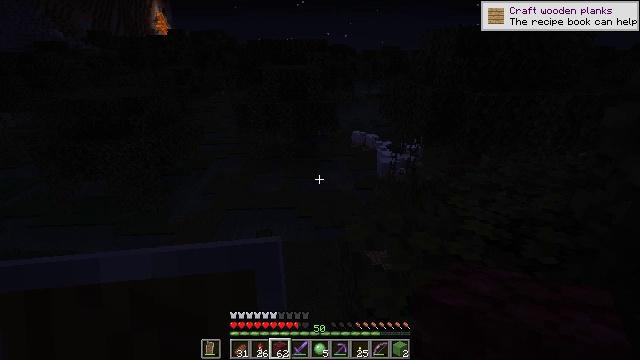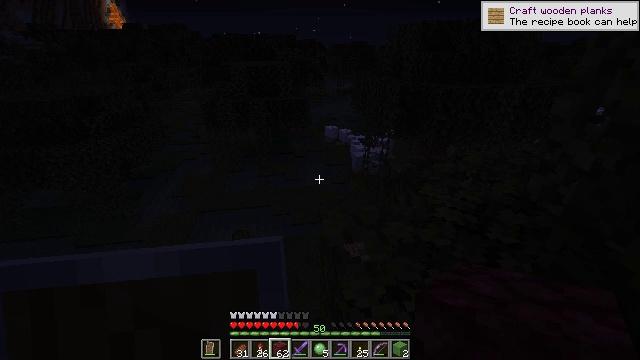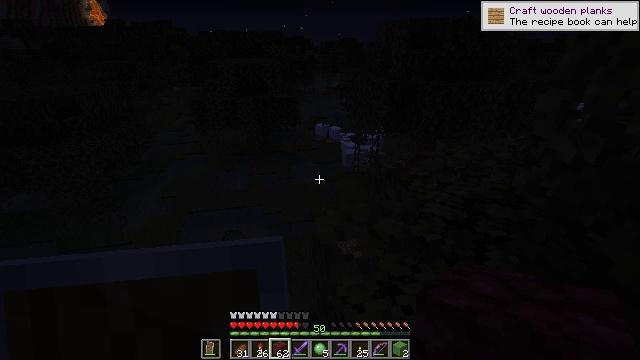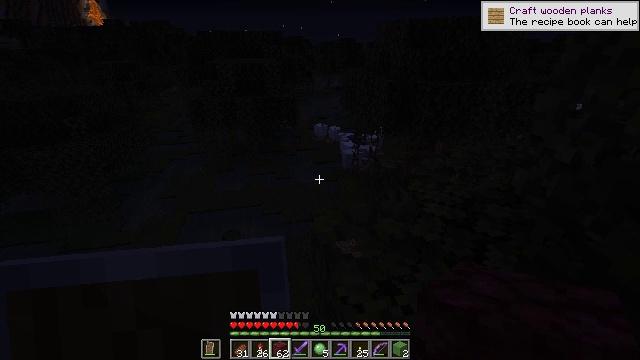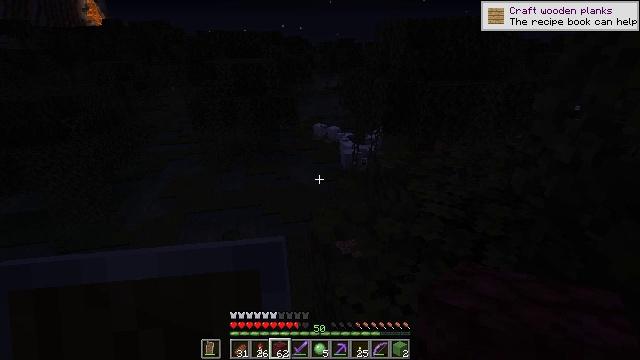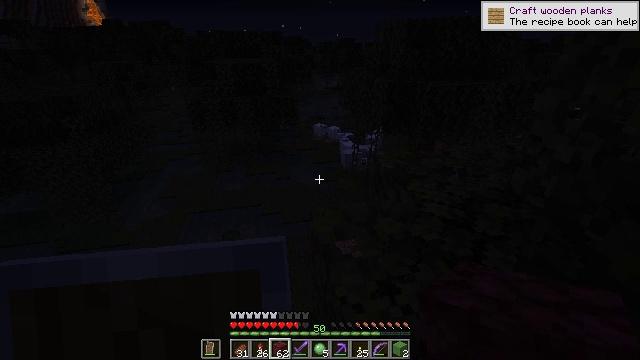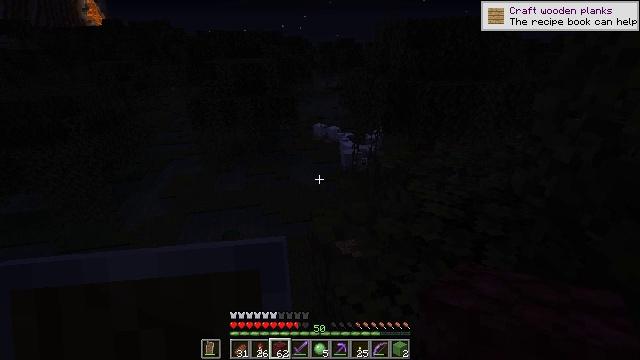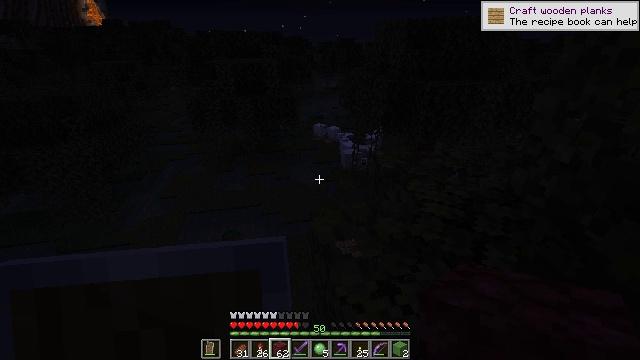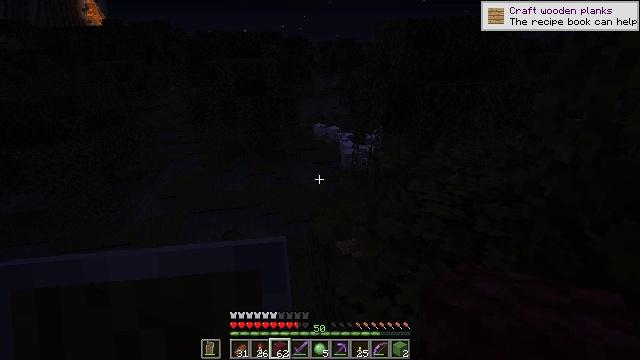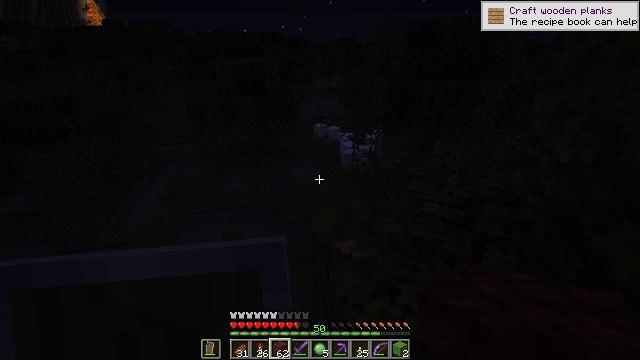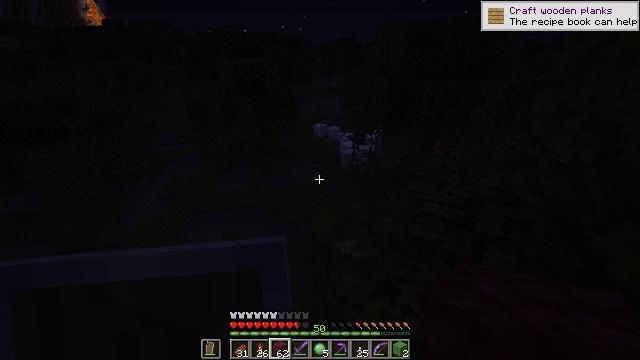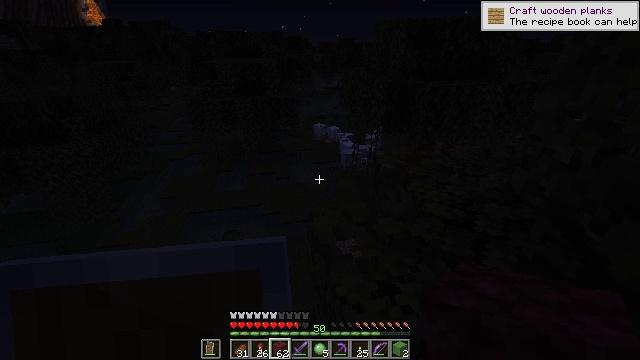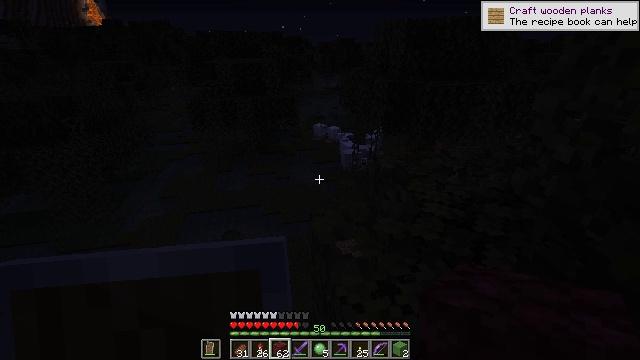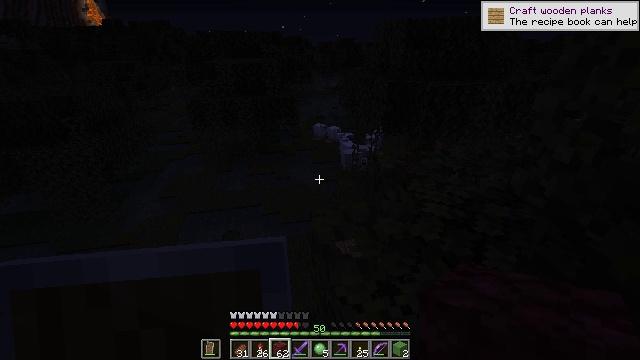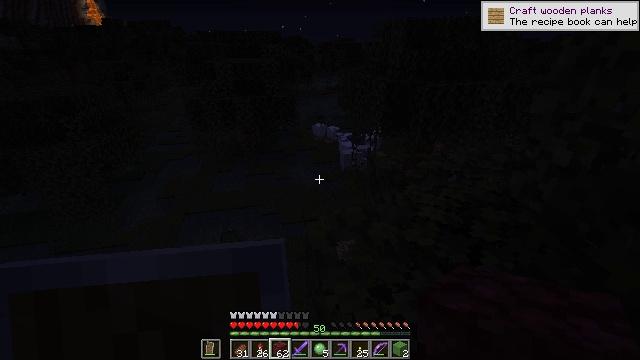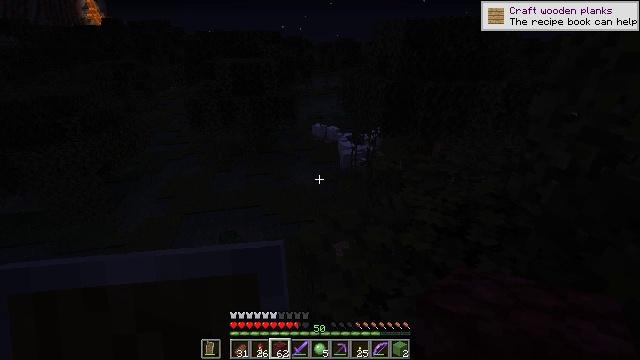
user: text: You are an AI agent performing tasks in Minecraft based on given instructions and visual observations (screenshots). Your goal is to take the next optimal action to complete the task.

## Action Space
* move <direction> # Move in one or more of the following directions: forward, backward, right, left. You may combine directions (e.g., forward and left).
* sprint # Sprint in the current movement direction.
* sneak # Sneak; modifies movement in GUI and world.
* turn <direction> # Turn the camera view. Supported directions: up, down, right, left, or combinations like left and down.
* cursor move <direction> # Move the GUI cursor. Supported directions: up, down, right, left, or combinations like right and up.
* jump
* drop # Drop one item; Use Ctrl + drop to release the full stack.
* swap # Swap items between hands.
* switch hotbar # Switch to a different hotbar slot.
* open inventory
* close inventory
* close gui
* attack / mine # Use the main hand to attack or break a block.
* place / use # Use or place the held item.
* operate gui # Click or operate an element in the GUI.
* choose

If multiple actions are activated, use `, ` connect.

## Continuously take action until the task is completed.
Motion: motion action
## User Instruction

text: Kill enemies.
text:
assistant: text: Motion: sneak, turn right
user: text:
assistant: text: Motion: sneak, turn right
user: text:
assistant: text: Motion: sneak
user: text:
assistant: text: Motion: sneak
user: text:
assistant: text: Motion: sneak
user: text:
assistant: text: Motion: sneak
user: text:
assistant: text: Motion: sneak
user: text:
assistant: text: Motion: sneak
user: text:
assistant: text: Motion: sneak
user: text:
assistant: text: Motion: sneak
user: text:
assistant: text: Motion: sneak
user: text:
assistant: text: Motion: sneak
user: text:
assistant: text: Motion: move forward and move right, sneak
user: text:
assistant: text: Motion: move forward and move right, sneak
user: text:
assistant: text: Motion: move forward and move right, sneak
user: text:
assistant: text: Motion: move forward and move right, sneak
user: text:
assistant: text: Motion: move forward and move right, sneak
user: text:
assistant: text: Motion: move forward and move right, sneak
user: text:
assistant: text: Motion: move forward and move right, sneak
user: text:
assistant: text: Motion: move forward and move right, sneak
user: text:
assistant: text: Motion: move forward, sneak
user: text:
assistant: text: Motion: move forward, sneak
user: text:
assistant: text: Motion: move forward, sneak, turn right
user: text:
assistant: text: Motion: move forward, sneak, turn right and down
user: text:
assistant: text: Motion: move forward, sneak, turn right
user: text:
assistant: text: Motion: move forward, sneak, turn right
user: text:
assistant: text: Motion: move forward, sneak, turn right and down
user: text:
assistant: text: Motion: move forward, sneak, turn right
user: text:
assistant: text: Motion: move forward, sneak, turn right
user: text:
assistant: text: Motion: move forward, sneak, turn right